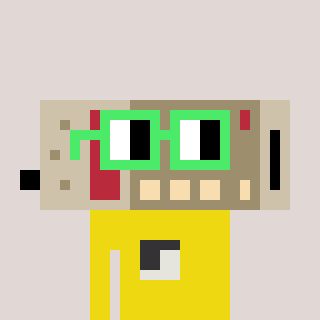
a pixel art character with square light green glasses, a cordless phone-shaped head and a yellow-colored body on a warm background